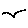
Label: bird